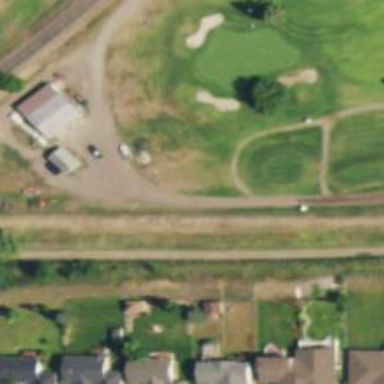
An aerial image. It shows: Service road used as golf cart path.